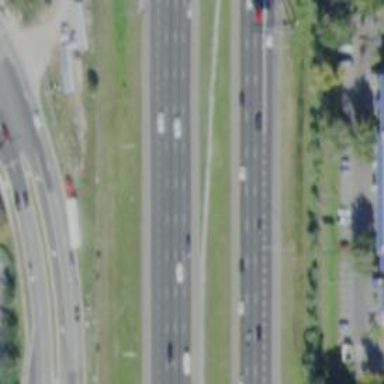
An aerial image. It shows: Motorway junction.